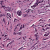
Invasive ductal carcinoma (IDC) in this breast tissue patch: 1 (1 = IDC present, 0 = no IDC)